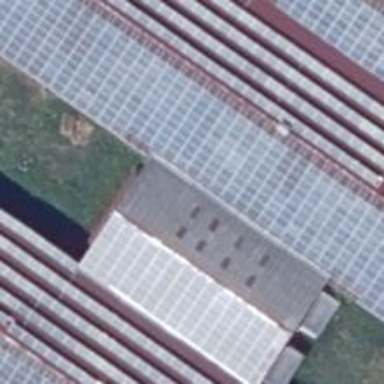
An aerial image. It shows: Solar-powered generator using photovoltaic technology. This small installation generates electricity through solar photovoltaic panels.